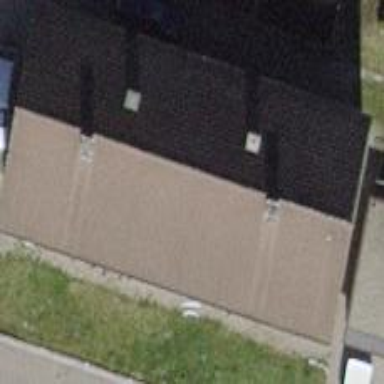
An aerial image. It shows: Gabled roof adorns the apartments building.